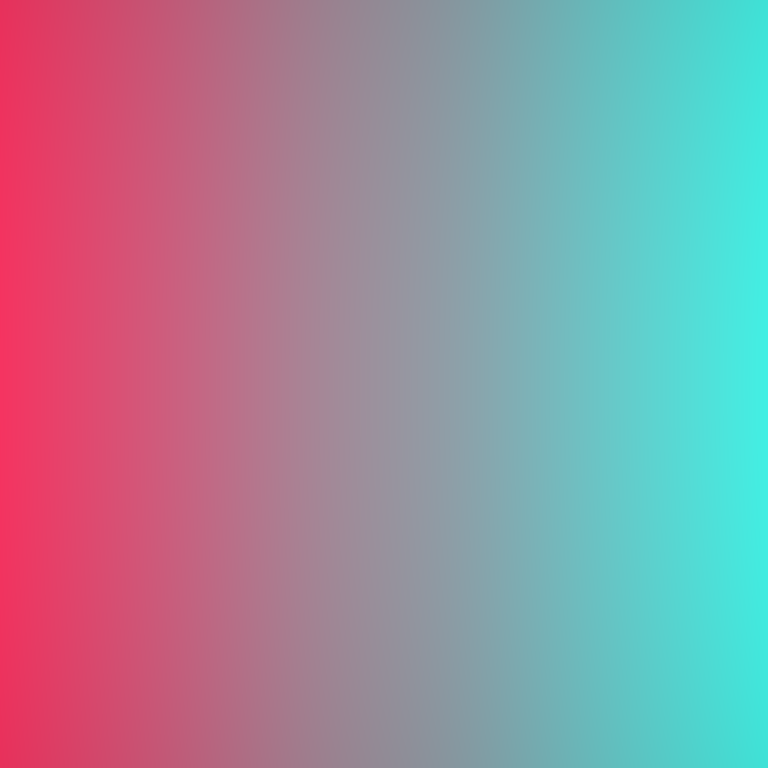
Abstract light effect, smooth gradient from vibrant red to cool teal, calm atmosphere, soft blend, no room, no furniture, no objects.